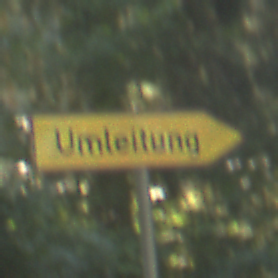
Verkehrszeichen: UmleitungswegweiserRechtsweisend
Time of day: MorningAfternoon
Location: Outdoor (Nature)
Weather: Clear
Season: NotSpecified
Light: Natural